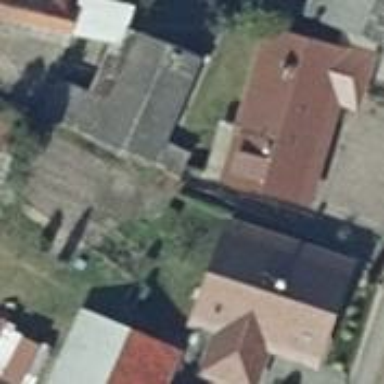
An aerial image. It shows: Gabled house with red roof oriented along its length.